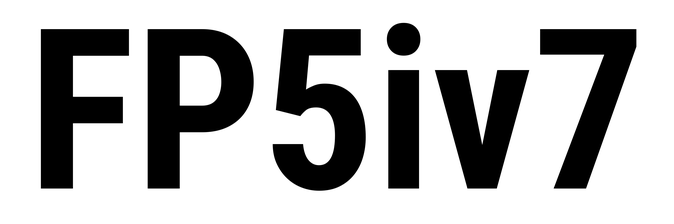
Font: Roboto_Condensed_Bold